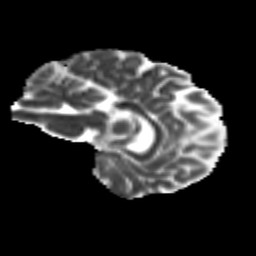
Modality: MD
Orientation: sagittal
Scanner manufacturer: siemens
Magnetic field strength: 3 T
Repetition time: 9.2 s
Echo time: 0.084 s